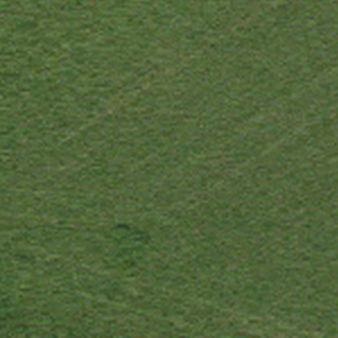
Label: other